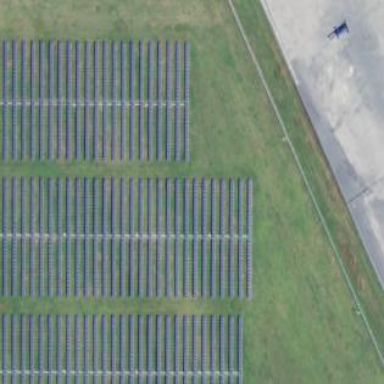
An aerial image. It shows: Solar photovoltaic panel generator.